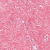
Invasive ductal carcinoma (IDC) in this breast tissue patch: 0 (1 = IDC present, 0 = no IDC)